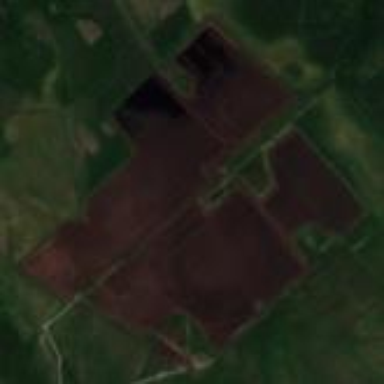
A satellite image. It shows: Peat bog wetland used for turbary.